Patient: sex F, age 54
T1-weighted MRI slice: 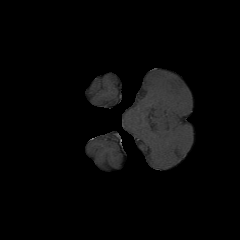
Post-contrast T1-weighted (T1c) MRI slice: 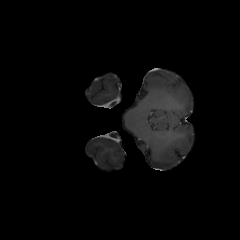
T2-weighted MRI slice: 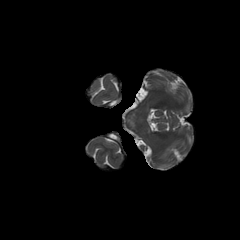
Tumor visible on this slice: no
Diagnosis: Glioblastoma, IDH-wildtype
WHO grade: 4